Question: I am keen to understand a bit more on what's the code given below:
'''
rotPlayerAmrs.x -= rotamountY;
rotplayerArms.z = 0;
rotPlayer.y += rotAmountX;
'''
What does this mean? I didn't understand the calculation. And also what is the use for doing this? Where can this be done on? There is an image pinned which shows a detailed code of this:

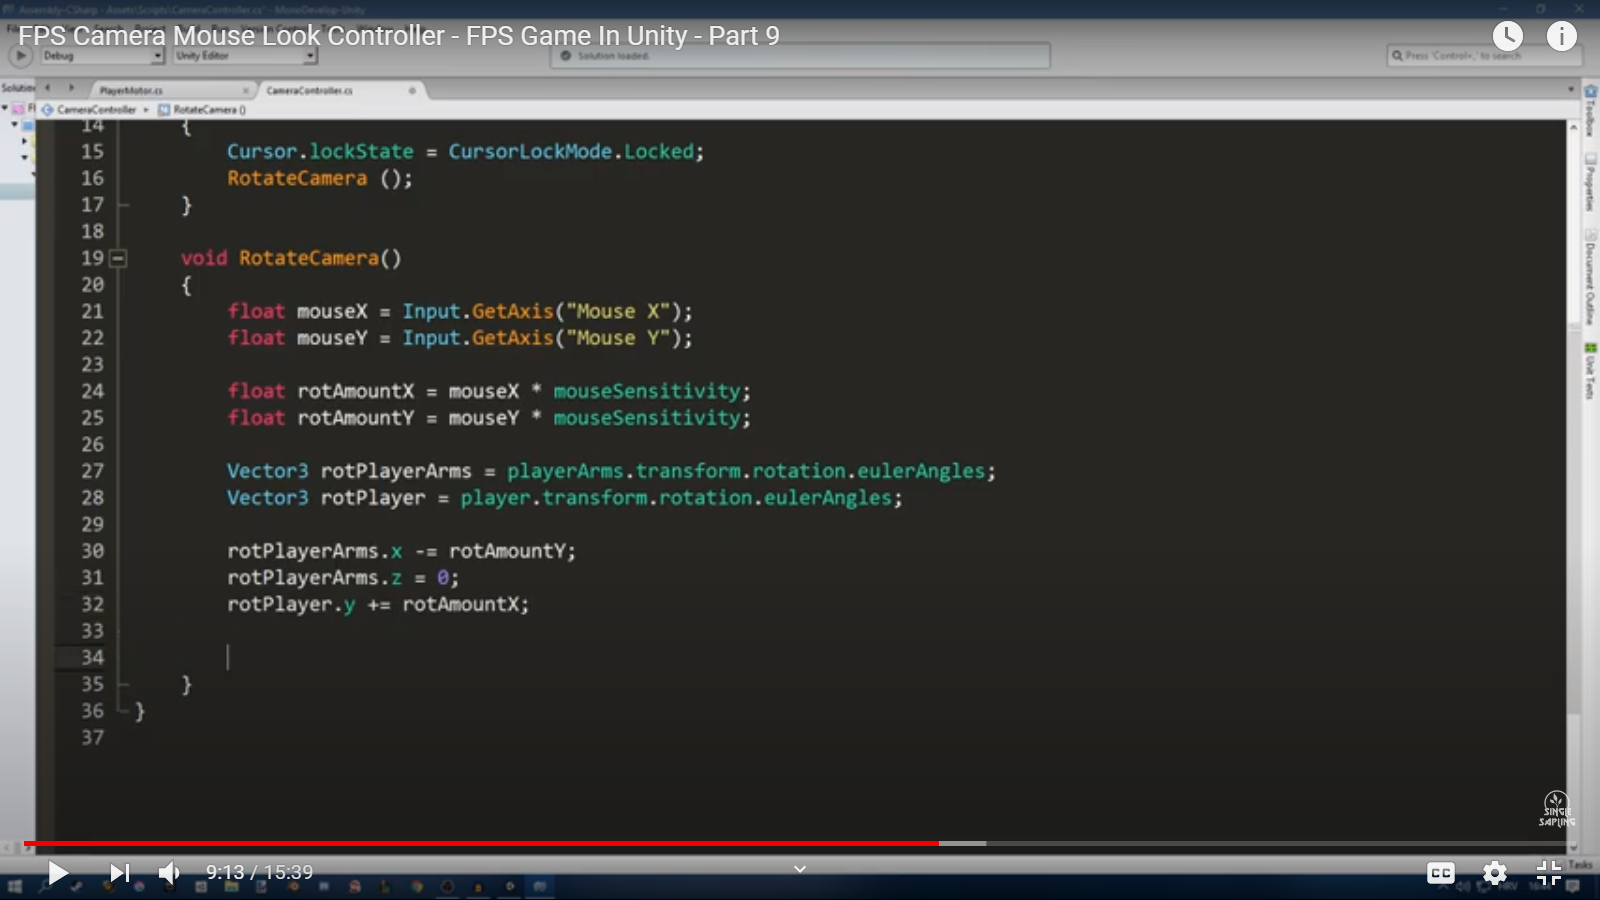
Answer: The code is attempting to
- rotate the player's arms- rotate the whole player
based on
-
There are so many problems in the code it's hard to know where to begin! But in answer to your question "what is it doing" - that's the answer.